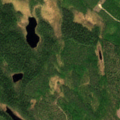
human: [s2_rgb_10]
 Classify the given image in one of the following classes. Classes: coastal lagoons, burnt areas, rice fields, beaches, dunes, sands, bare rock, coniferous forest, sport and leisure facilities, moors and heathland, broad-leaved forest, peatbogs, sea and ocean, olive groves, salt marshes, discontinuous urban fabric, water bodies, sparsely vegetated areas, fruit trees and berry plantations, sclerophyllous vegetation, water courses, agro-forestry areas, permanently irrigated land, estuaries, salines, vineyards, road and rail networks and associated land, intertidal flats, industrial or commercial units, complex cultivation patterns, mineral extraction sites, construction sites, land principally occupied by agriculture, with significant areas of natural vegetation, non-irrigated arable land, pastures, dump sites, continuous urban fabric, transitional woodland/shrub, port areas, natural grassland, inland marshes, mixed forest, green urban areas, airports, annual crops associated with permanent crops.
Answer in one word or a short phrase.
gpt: coniferous forest, mixed forest